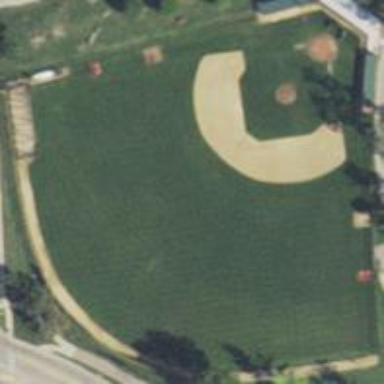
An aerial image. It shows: Baseball pitch for leisure land activities.